Question: I am trying to blend an existing image with another 'IImageProvider' that has an 'Effect' applied. I noticed there are are several 'Effect's that throw InvalidArgumentException such as the 'Auto Enhance' and 'Auto Levels'. Many other 'Effect's such as the 'Antique' effect does not throw this error.

My code:
'''
. . .
SoftwareBitmapImageSource streamTextBitmapForeground = new SoftwareBitmapImageSource(normalizedTextSoftwareBitmap);
//using (SharpnessEffect sharpenText = new SharpnessEffect(streamTextBitmapForeground, SettingsPart.SharpnessLevel))
using (BlendEffect blendEffect = new BlendEffect(effectBackground, streamTextBitmapForeground, BlendFunction.Normal, 1.0f))
using (BitmapRenderer bitmapRenderer = new BitmapRenderer(blendEffect))
{
Bitmap bitmap = await bitmapRenderer.RenderAsync();
byte[] pixelBuffer = bitmap.Buffers[0].Buffer.ToArray();
using (var stream = new InMemoryRandomAccessStream())
{
var pngEncoder = await BitmapEncoder.CreateAsync(BitmapEncoder.PngEncoderId, stream).AsTask().ConfigureAwait(false);
pngEncoder.SetPixelData(BitmapPixelFormat.Bgra8,
BitmapAlphaMode.Straight,
(uint)bitmap.Dimensions.Width,
(uint)bitmap.Dimensions.Height,
displayInformation.LogicalDpi,
displayInformation.LogicalDpi,
pixelBuffer);
await pngEncoder.FlushAsync().AsTask().ConfigureAwait(false);
. . .
'''
The error is raised at 'Bitmap bitmap = await bitmapRenderer.RenderAsync();'
Perhaps I need to set some parameters like the imagesize or something but I can't figure out what I am missing from the error message. I've tried using several overloads but still no go. Any ideas?
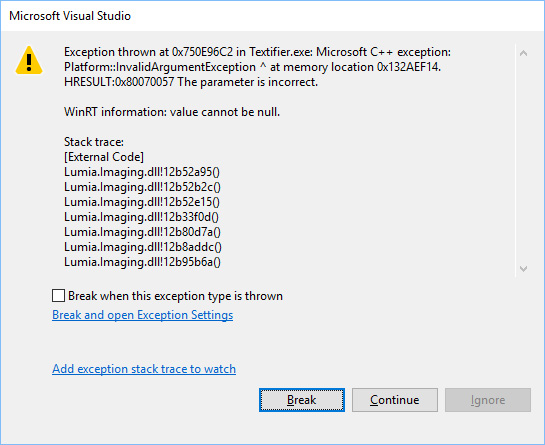
Answer: Thanks for reporting this issue.
As <URL> mentioned, there are some known issues for GPU processing, you might try to set 'RenderOptions' as CPU only.
'''
using (BitmapRenderer bitmapRender = new BitmapRenderer(blendeffect))
{
bitmapRender.RenderOptions = RenderOptions.Cpu;
Bitmap bitmap = await bitmapRender.RenderAsync();
}
'''
Verified on the Win10 14393 PC.